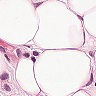
Metastatic tissue present: yes